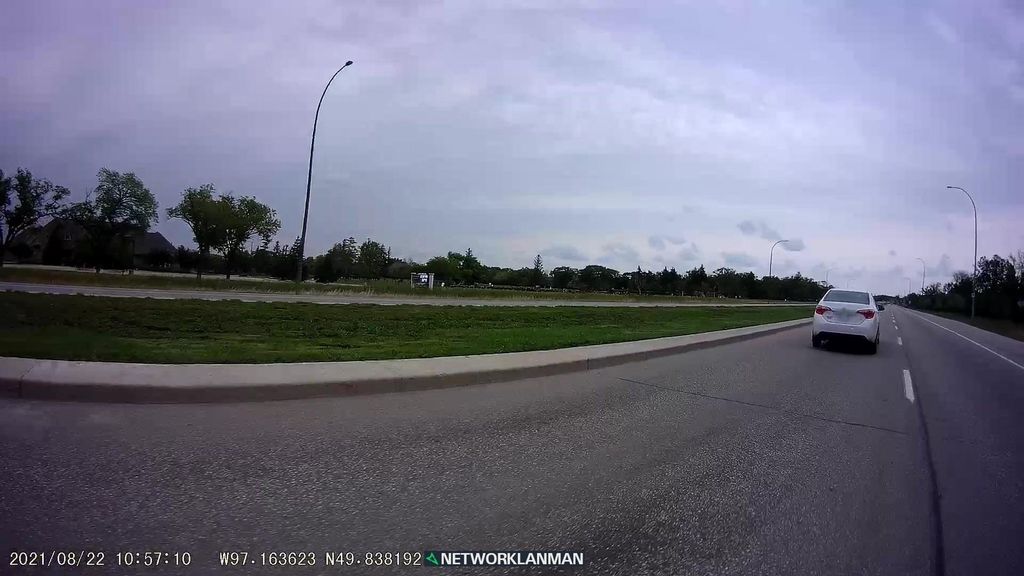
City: winnipeg